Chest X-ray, PA view. Patient: 51 years old, sex F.
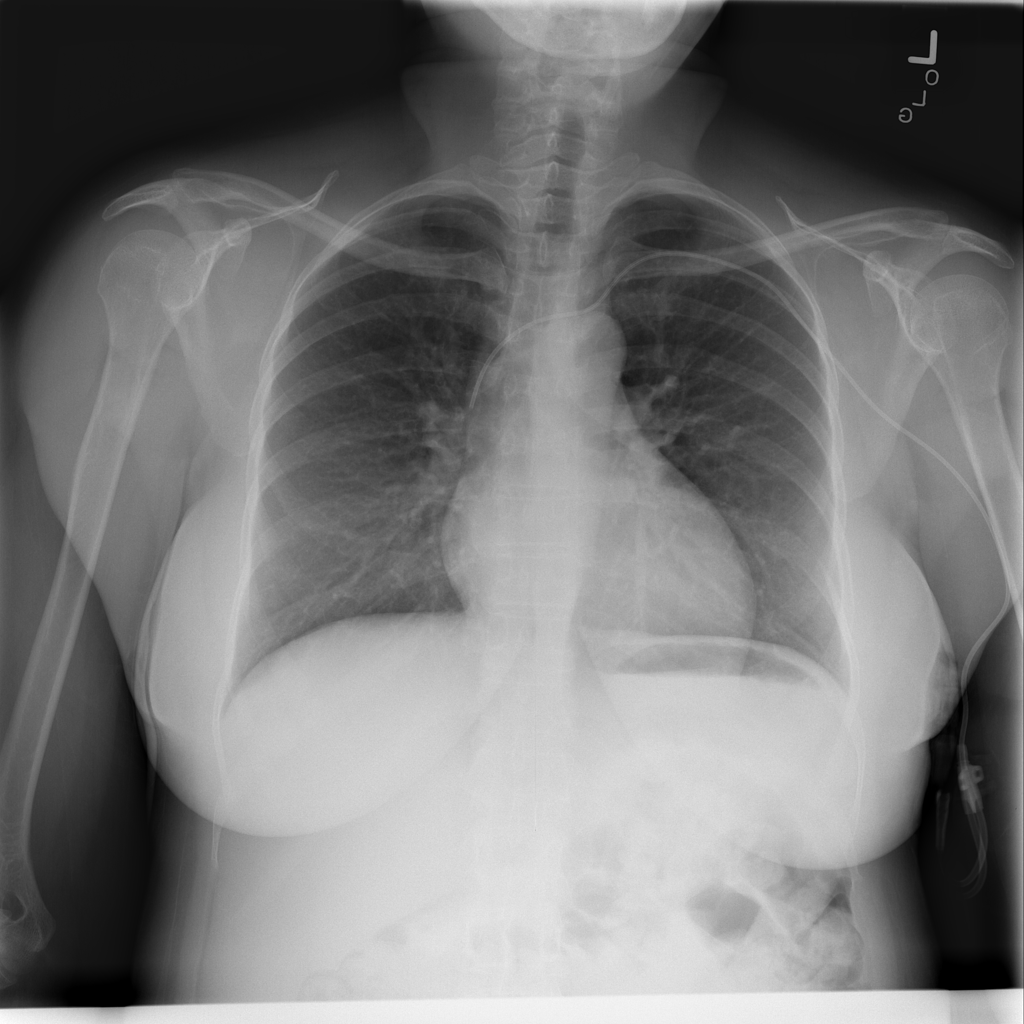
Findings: No Finding